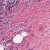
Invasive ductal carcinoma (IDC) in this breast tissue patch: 0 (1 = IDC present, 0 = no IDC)